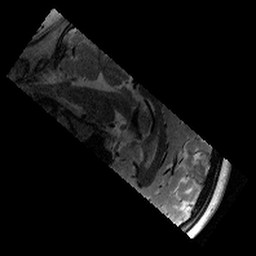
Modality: T2w
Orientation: sagittal
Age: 10
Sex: male
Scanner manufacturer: siemens
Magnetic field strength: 3 T
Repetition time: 9.23 s
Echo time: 0.067 s